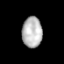
Tissue: prostate
Cell type: T cells
Senescence score: 0.3301
Nuclear area (px): 606
Mean DAPI intensity: 182.691